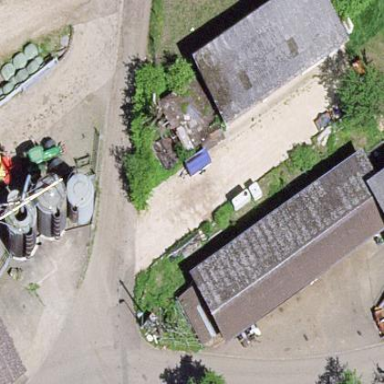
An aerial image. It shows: Farm auxiliary building.